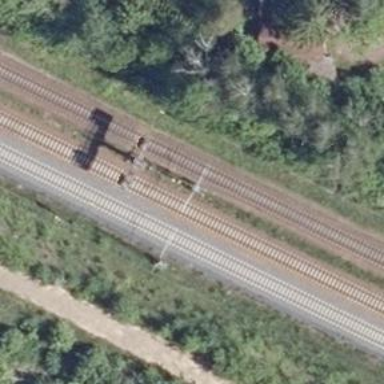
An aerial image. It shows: Railway signal.